Question: I have discovered that apparently even though encrypted identities are supported in ASP.NET (via encrypting in the web.config), IIS 7 will not allow you to change the authentication settings in the IIS Manager. You get a message like this

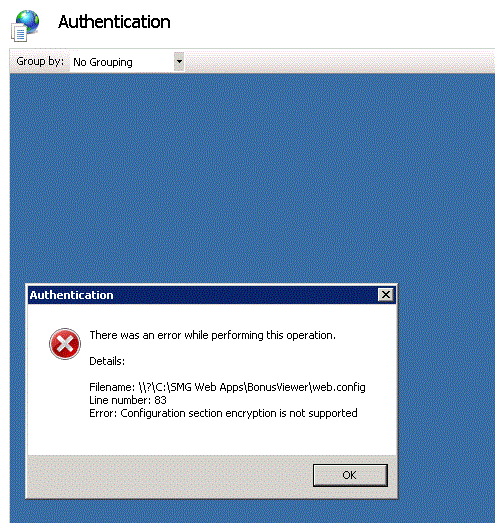
Answer: A workaround for this is to temporarily comment out (using "<!-- -->") the identity section in the web.config and then IIS 7 Manager will allow you to view/modify authentication section. Then remember to uncomment the section in web.config.